Interaction volume radius: 5 \u00c5
Interaction volume height: 25 \u00c5
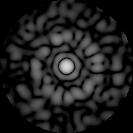
Disorder parameter: 0.8314